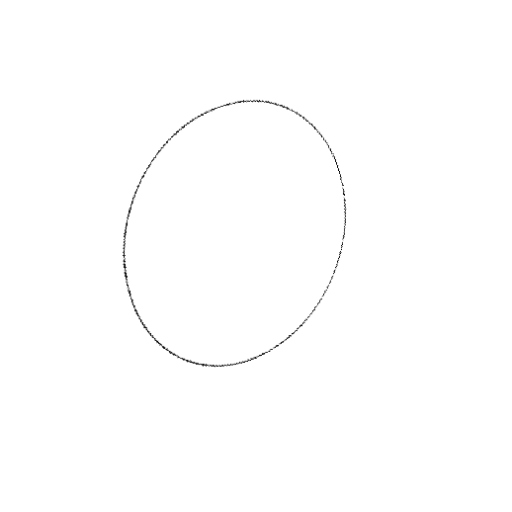
Crossing number: 0